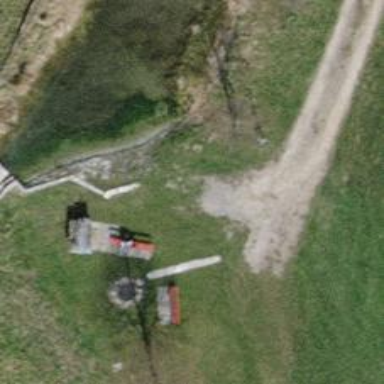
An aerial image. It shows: Red bench.